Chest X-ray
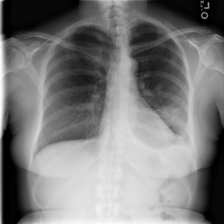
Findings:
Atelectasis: positive
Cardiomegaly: negative
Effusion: negative
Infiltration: positive
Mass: positive
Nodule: negative
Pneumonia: negative
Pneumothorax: negative
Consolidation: negative
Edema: negative
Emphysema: negative
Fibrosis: negative
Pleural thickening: negative
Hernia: negative